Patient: sex M, age 48
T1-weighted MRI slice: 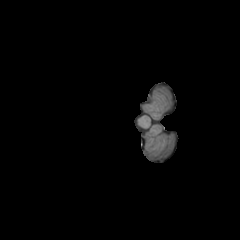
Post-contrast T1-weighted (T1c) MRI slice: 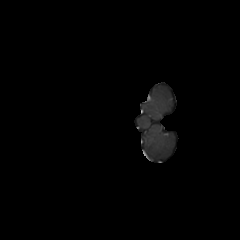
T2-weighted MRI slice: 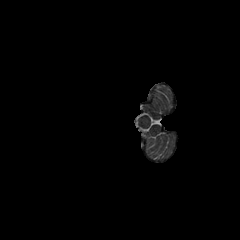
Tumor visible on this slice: no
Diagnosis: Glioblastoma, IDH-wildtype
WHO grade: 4